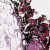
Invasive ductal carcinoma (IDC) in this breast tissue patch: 0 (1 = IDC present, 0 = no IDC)